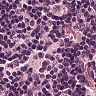
Metastatic tissue present: no